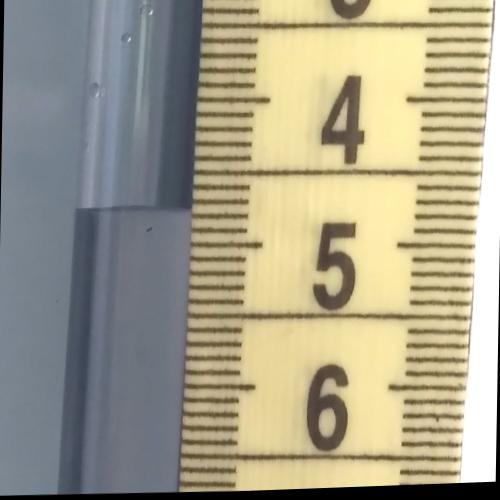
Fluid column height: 4.8 cm